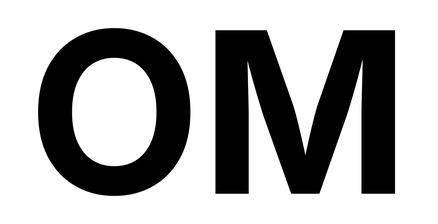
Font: Inter_Bold